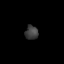
Tissue: lung
Cell type: Epithelial cells
Senescence score: 0.2025
Nuclear area (px): 181
Mean DAPI intensity: 61.204